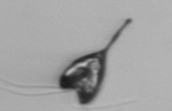
Label: Pyramimonas_longicauda